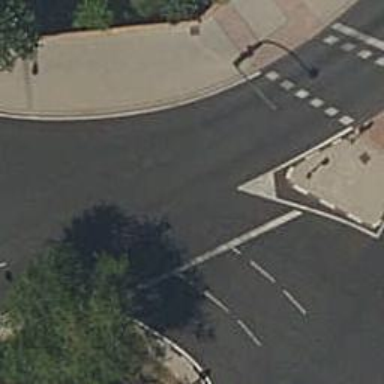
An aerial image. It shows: Circular junction on tertiary road.